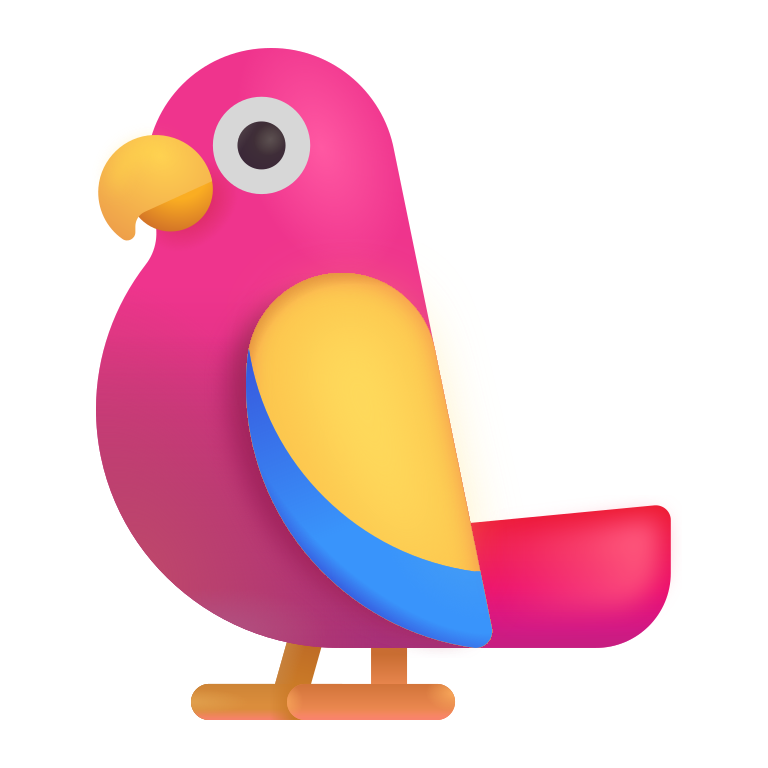
parrot color